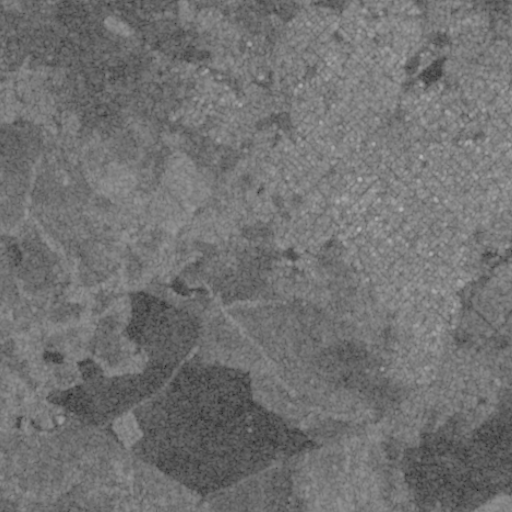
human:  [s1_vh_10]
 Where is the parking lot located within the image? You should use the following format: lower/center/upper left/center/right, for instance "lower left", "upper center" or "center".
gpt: The parking lot is located in the center right of the image.
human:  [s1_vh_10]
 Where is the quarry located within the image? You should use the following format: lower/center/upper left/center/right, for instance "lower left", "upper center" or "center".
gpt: There is no quarry in the image.

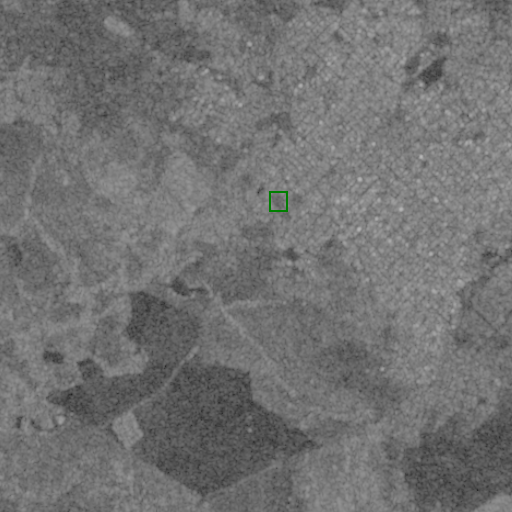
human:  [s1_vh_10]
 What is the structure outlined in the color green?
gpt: The structure outlined in green is a park.
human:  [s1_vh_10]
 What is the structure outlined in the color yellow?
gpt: There is no yellow outline.